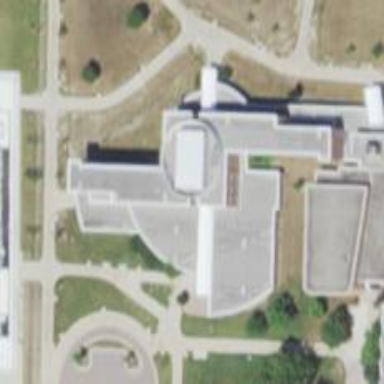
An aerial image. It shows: University building.